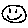
Label: smiley face